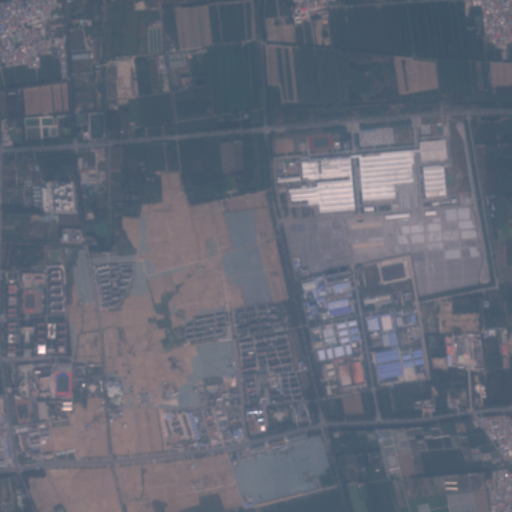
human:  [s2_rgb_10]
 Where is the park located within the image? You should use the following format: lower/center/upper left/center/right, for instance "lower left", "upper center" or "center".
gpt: The park is located in the lower left of the image.
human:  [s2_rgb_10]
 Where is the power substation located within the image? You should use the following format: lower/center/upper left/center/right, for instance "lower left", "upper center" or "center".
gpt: The power substation is located in the lower center of the image.
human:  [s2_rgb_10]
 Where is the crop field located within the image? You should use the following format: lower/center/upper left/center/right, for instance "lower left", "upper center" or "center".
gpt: There is no crop field in the image.